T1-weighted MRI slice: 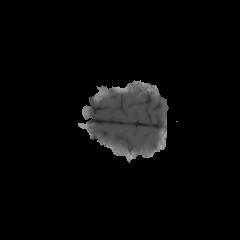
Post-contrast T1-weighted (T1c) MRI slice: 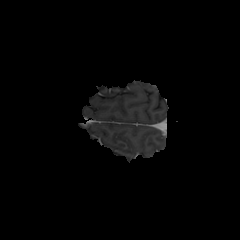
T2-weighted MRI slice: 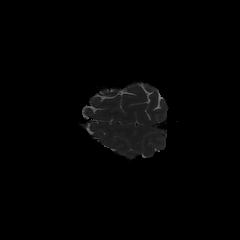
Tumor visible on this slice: no